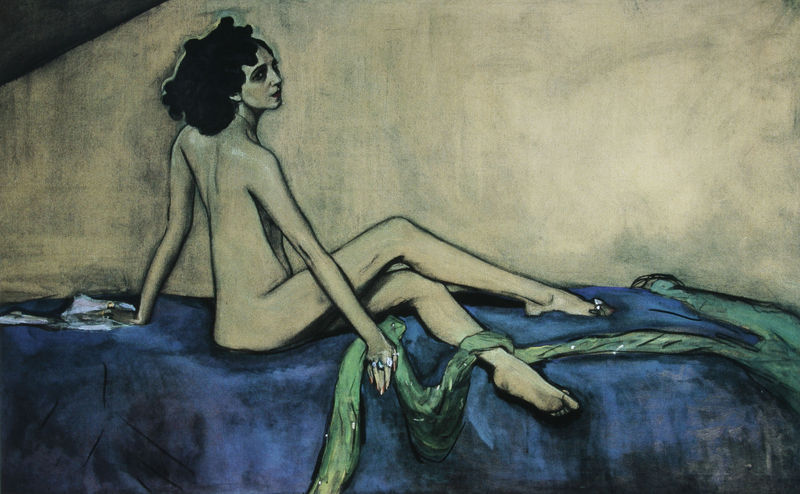
Titel: Ida Rubinstein
Künstler: Valentin Serov
Standort: St. Petersburg
Institution: Russisches Museum
Schlagwörter: akt, blau, fuß, hand, haut, kopf, körper, nackt, grün, finger, frau, grau, haar, hell, mund, nase, ohr, profil, rücken, schmuck, schwarz, stirn, stützen, weiss, zimmer, blick, schal, tuch, beige, schleife, symbolismus, hemd, wand, arm, augen, band, falten, inkarnat, bild, hals, hände, portrait, porträt, schlank, auge, haare, pose, sitzend, decke, innen, tänzerin, augenbrauen, lippen, locken, rosa, scheitel, schulter, schultern, schön, beine, füße, rückenansicht, lasziv, liegen, muskeln, ernst, bett, bettdecke, bauch, laken, erotik, zehen, ring, ringe, zeh, konturen, stof, schlange, ganzkörper, hellgrau, sohle, textil, verdeckt, ferse, lager, dachschräge, übereinander, schlang, schöange, amber, fussring, picassoesk, zehenring, zehringe, frai, e, akt weiblich frau blau grün füße haare tuch, blick wand, fingerschmuck ring, bewtt, #finger